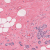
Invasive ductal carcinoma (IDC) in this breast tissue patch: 0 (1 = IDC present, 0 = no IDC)